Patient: sex F, age 46
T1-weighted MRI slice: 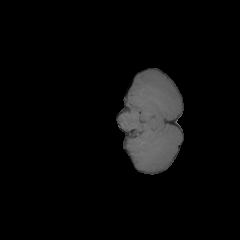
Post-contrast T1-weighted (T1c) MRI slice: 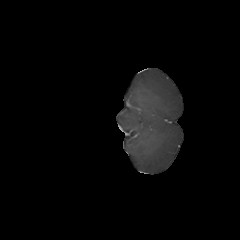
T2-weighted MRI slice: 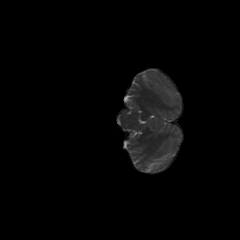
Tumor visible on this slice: no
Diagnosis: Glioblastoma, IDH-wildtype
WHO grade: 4